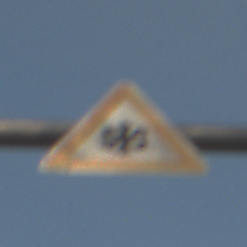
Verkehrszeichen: SchneeOderEisglaette
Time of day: SunriseSunset
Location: Outdoor (Nature)
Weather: PartlyCloudy
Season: NotSpecified
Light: Natural